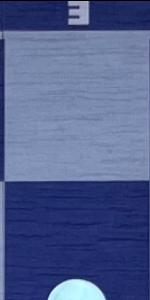
Label: Empty